Question: i have this code :
'''
IEnumerable<string> q = customers /*EF entity*/
.Select (c => c.Name.ToUpper())
.OrderBy (n => n)
'''
> To select entity, ObjectContext actually create ObjectQuery, which
implement IQueryable. The object return from ObjectQuery, is not
normal object, but EntityObject
but what if i write : ( notice the 'var')
'''
var q = customers /*EF entity*/
.Select (c => c.Name.ToUpper())
.OrderBy (n => n)
'''
it can be determined both to 'ienumerable' 'iqueryable' :
because 'ObjectQuery' implements 'IEnumerable'...
i dont know if there's any specific info which tell the compiler ( there must be...i just cant find it)

any help ? how will it know to use A || B ?
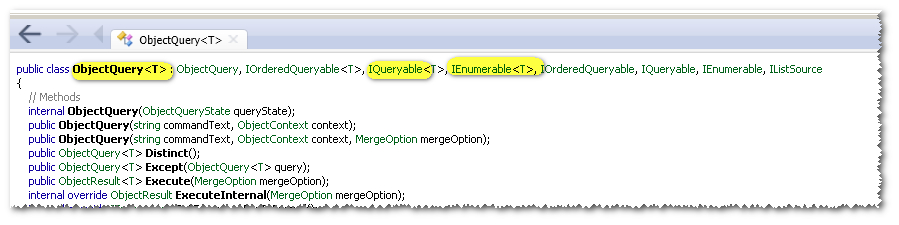
Answer: <URL>, so it's more specific than 'IEnumerable<T>', even though 'ObjectQuery<T>' implements both generic interfaces.